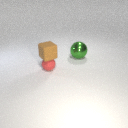
small red rubber sphere in front of large green metal sphere